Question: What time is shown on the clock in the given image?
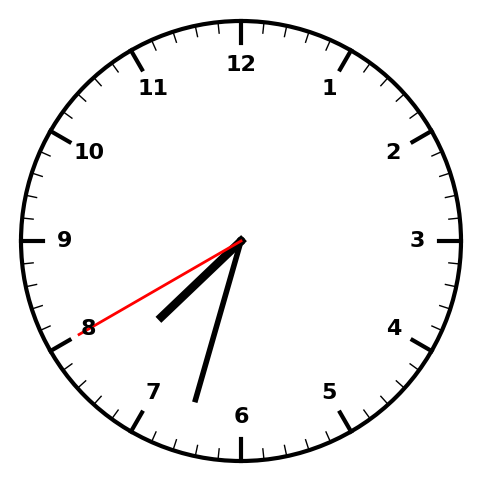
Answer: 07:32:40